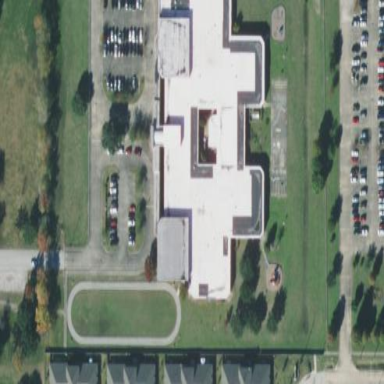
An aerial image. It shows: School building.